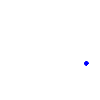
Particle: proton